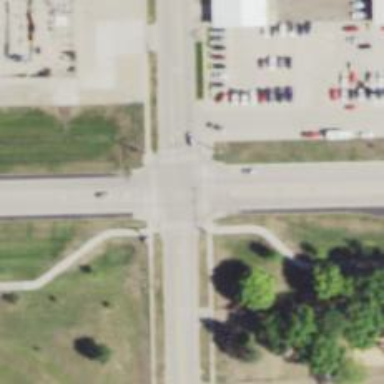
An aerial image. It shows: Pedestrian crossing with zebra markings on the footway.